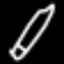
Label: pencil